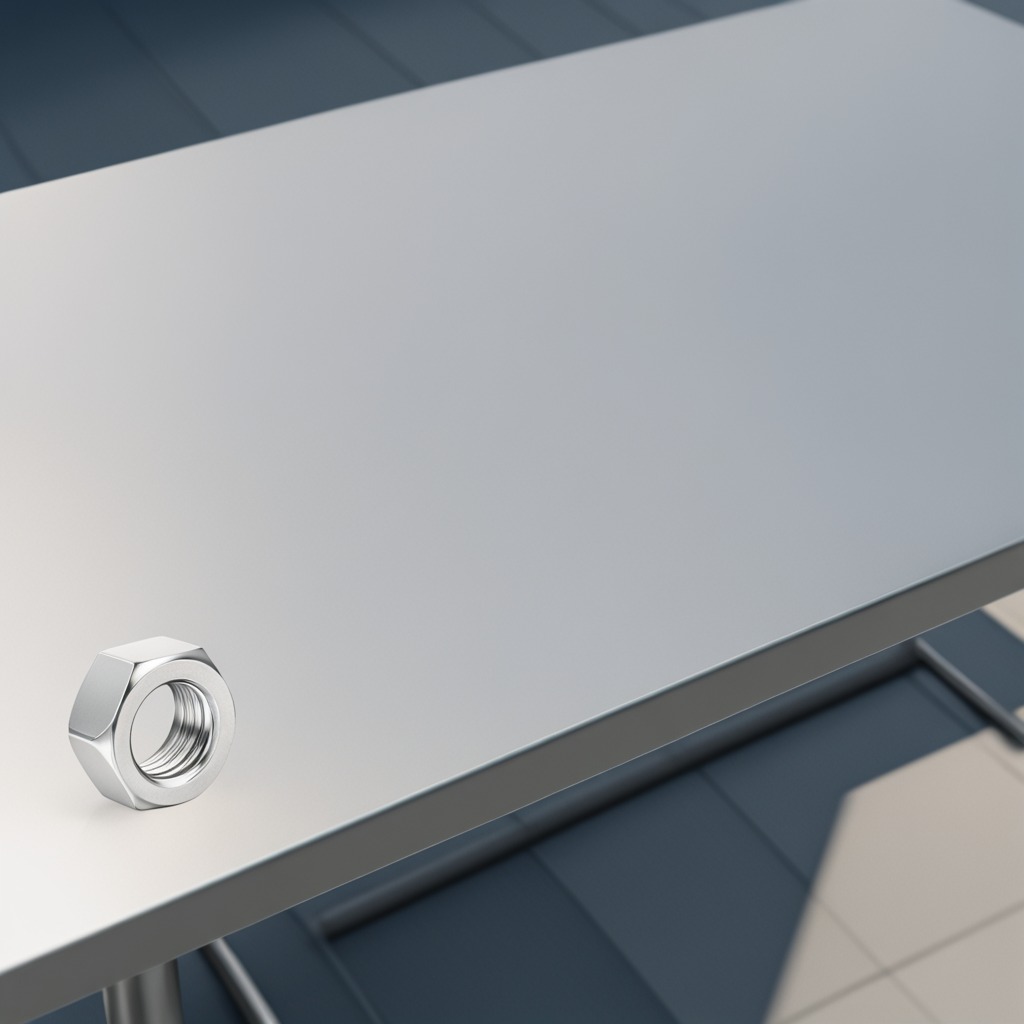
A metal nut is lying on the table.